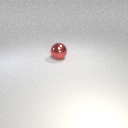
large red metal sphere